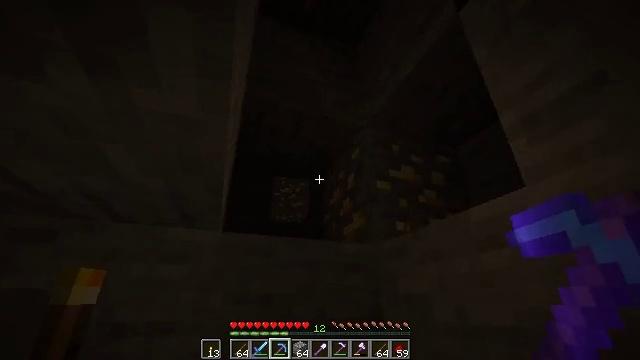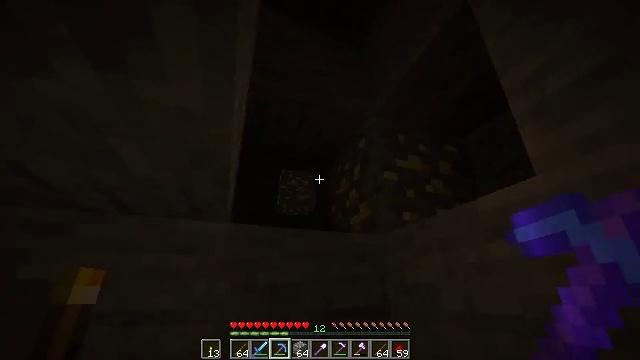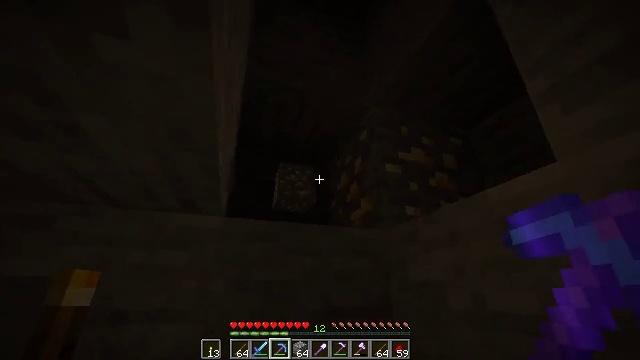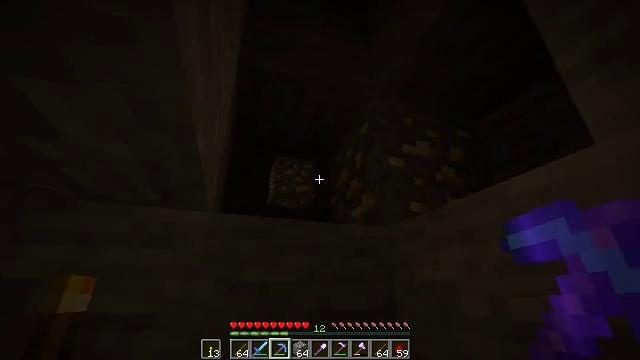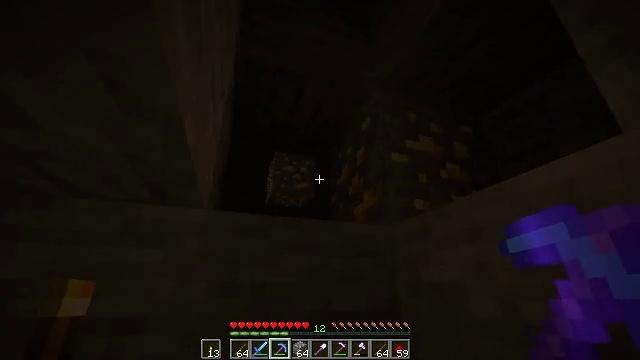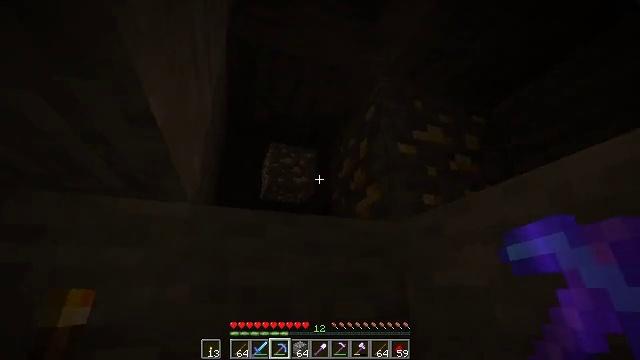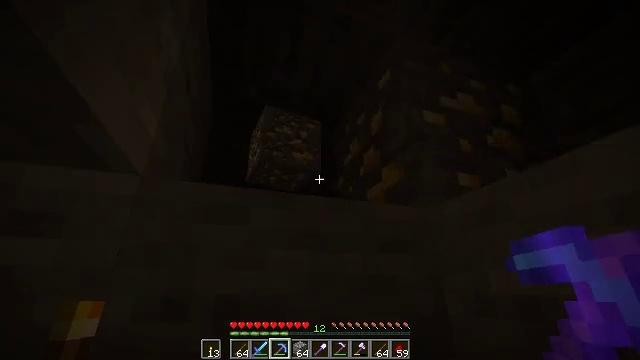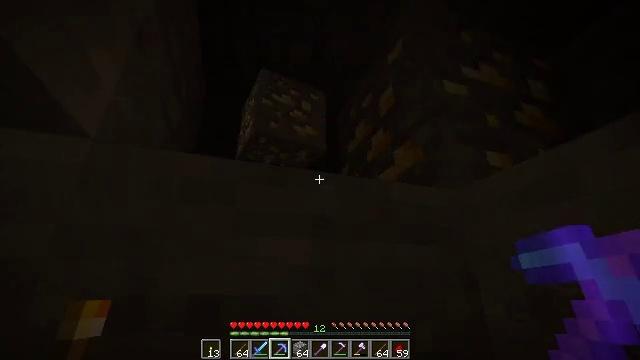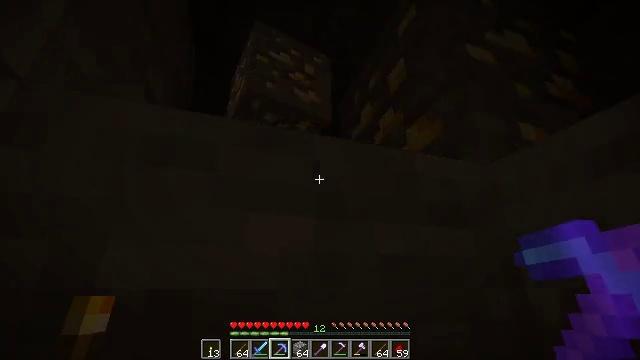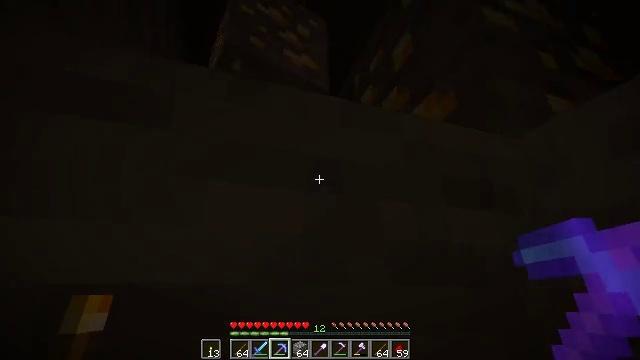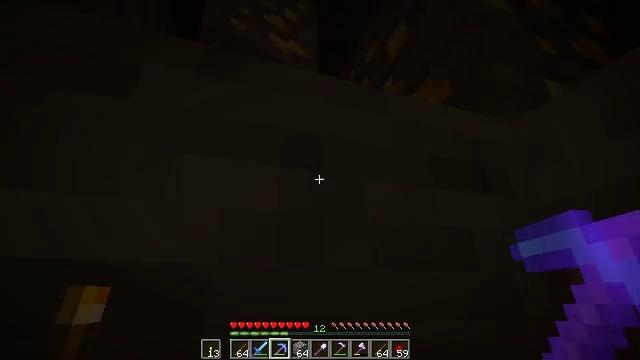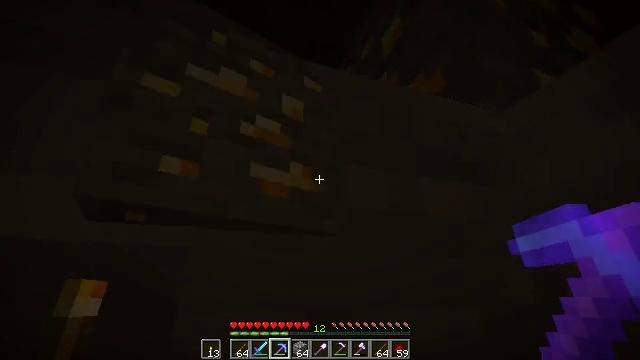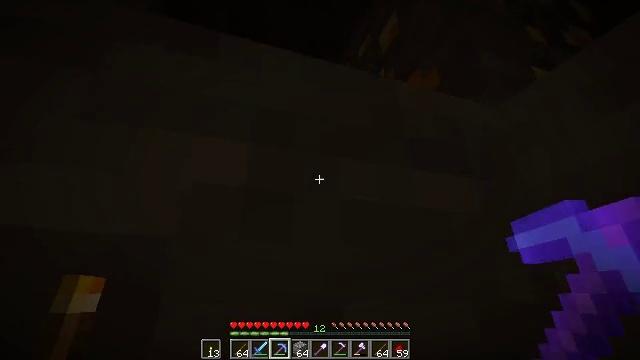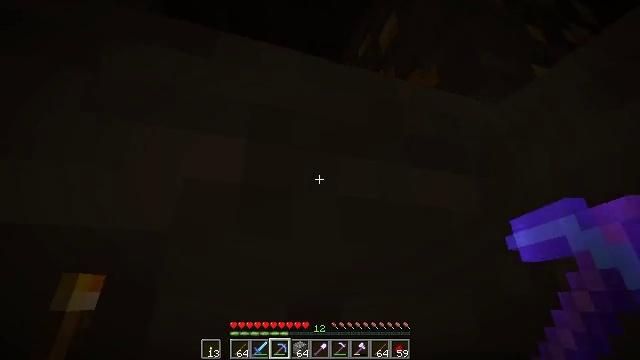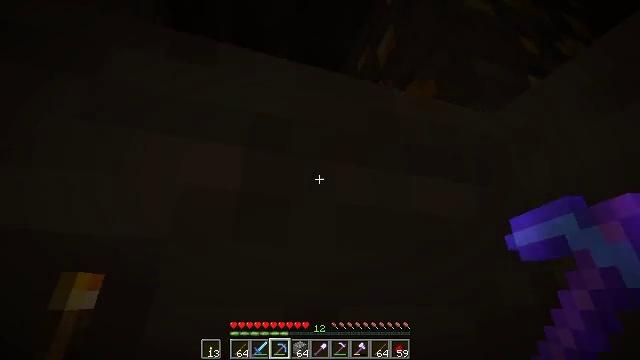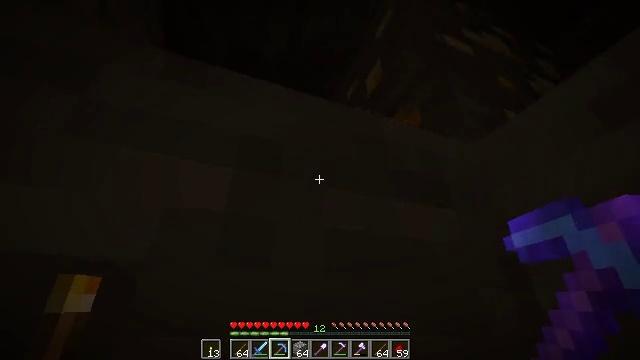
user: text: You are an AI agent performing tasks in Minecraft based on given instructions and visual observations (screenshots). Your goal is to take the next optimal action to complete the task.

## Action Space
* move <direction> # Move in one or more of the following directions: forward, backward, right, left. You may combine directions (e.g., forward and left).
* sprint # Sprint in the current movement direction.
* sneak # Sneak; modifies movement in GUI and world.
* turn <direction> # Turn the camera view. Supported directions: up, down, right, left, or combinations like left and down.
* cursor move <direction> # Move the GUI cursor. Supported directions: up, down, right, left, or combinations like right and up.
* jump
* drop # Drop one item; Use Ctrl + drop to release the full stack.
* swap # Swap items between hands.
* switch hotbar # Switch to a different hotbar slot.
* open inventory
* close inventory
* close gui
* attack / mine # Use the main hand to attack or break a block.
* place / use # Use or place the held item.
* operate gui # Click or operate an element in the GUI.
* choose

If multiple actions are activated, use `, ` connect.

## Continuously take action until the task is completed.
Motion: motion action
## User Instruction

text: Mine the gold ore underground.
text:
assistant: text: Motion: turn left and down
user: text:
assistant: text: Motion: move forward
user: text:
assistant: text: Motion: move forward
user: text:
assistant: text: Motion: move forward
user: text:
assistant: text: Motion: move forward
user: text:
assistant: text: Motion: move forward
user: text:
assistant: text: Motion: move forward
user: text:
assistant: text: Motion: move forward
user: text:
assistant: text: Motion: no_op
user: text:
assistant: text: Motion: no_op
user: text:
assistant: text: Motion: no_op
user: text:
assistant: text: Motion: no_op
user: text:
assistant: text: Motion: no_op
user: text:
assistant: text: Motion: turn up
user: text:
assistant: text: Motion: turn right and up
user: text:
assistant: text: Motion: turn right and up
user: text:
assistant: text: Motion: turn right and up
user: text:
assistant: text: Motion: no_op
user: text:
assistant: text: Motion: turn right
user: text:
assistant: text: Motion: turn right
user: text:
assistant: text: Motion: turn right
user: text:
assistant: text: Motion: turn right
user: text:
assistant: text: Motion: turn right
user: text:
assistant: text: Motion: turn right
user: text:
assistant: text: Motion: no_op
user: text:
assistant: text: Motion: no_op
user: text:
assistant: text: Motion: no_op
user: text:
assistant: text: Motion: no_op
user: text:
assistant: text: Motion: turn up
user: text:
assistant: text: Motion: turn up